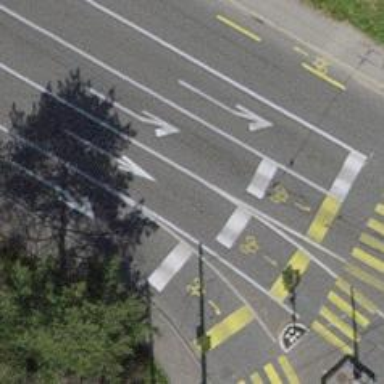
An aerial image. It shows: Secondary road with asphalt surface. There is dedicated cycle lane on the left side.